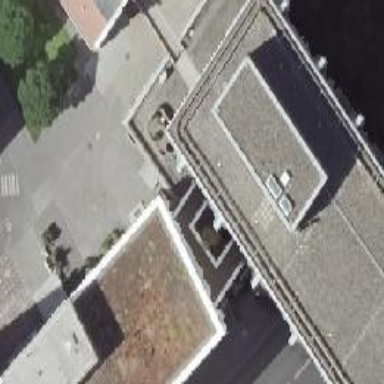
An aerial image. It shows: Building with flat white-colored roof. The roof is gray in color.